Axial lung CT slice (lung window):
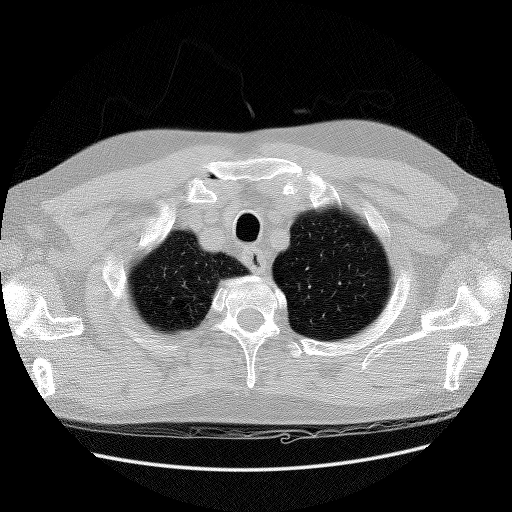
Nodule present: no